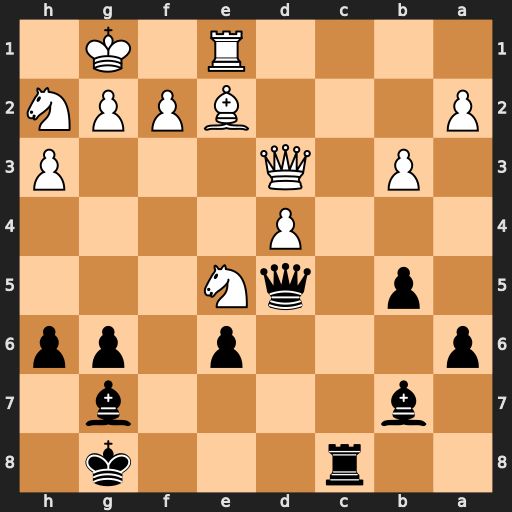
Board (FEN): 2r3k1/1b4b1/p3p1pp/1p1qN3/3P4/1P1Q3P/P3BPPN/4R1K1
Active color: b
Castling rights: -
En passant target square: -
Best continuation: Qxg2#